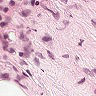
Metastatic tissue present: no